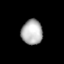
Tissue: lung
Cell type: Epithelial cells
Senescence score: 0.2278
Nuclear area (px): 514
Mean DAPI intensity: 178.615